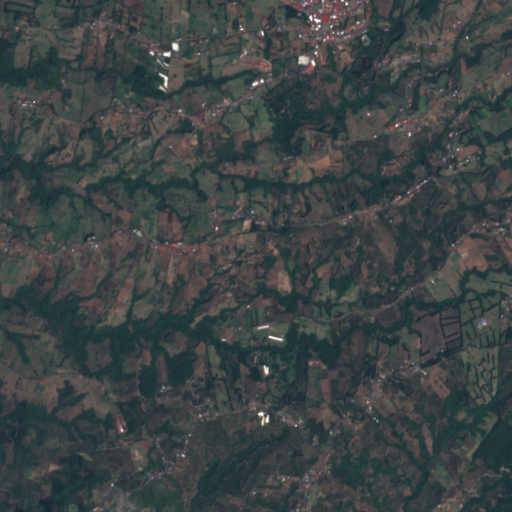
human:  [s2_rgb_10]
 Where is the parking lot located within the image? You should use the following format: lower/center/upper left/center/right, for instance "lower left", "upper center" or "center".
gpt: The parking lot is located in the upper center of the image.
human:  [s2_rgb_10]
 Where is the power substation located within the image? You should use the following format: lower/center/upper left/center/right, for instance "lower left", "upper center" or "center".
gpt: The power substation is located in the upper center of the image.
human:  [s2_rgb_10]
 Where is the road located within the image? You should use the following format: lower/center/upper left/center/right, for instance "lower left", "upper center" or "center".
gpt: There is no road in the image.